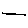
Label: line